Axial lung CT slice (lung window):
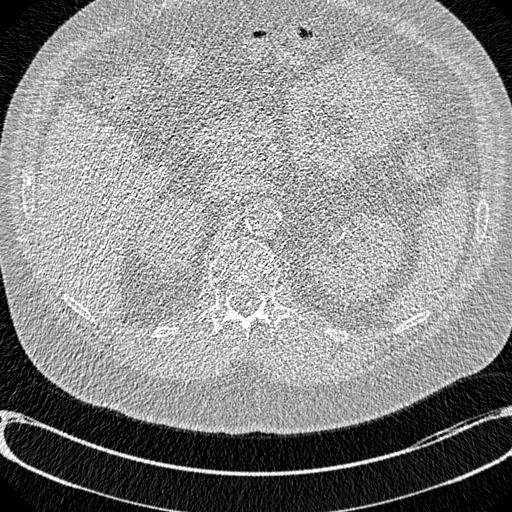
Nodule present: no